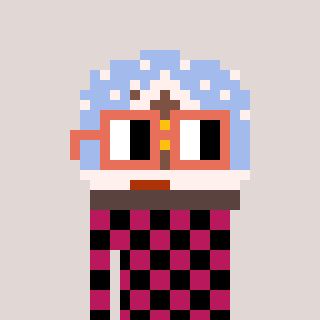
a pixel art character with square orange glasses, a snow globe-shaped head and a darkpink-colored body on a warm background